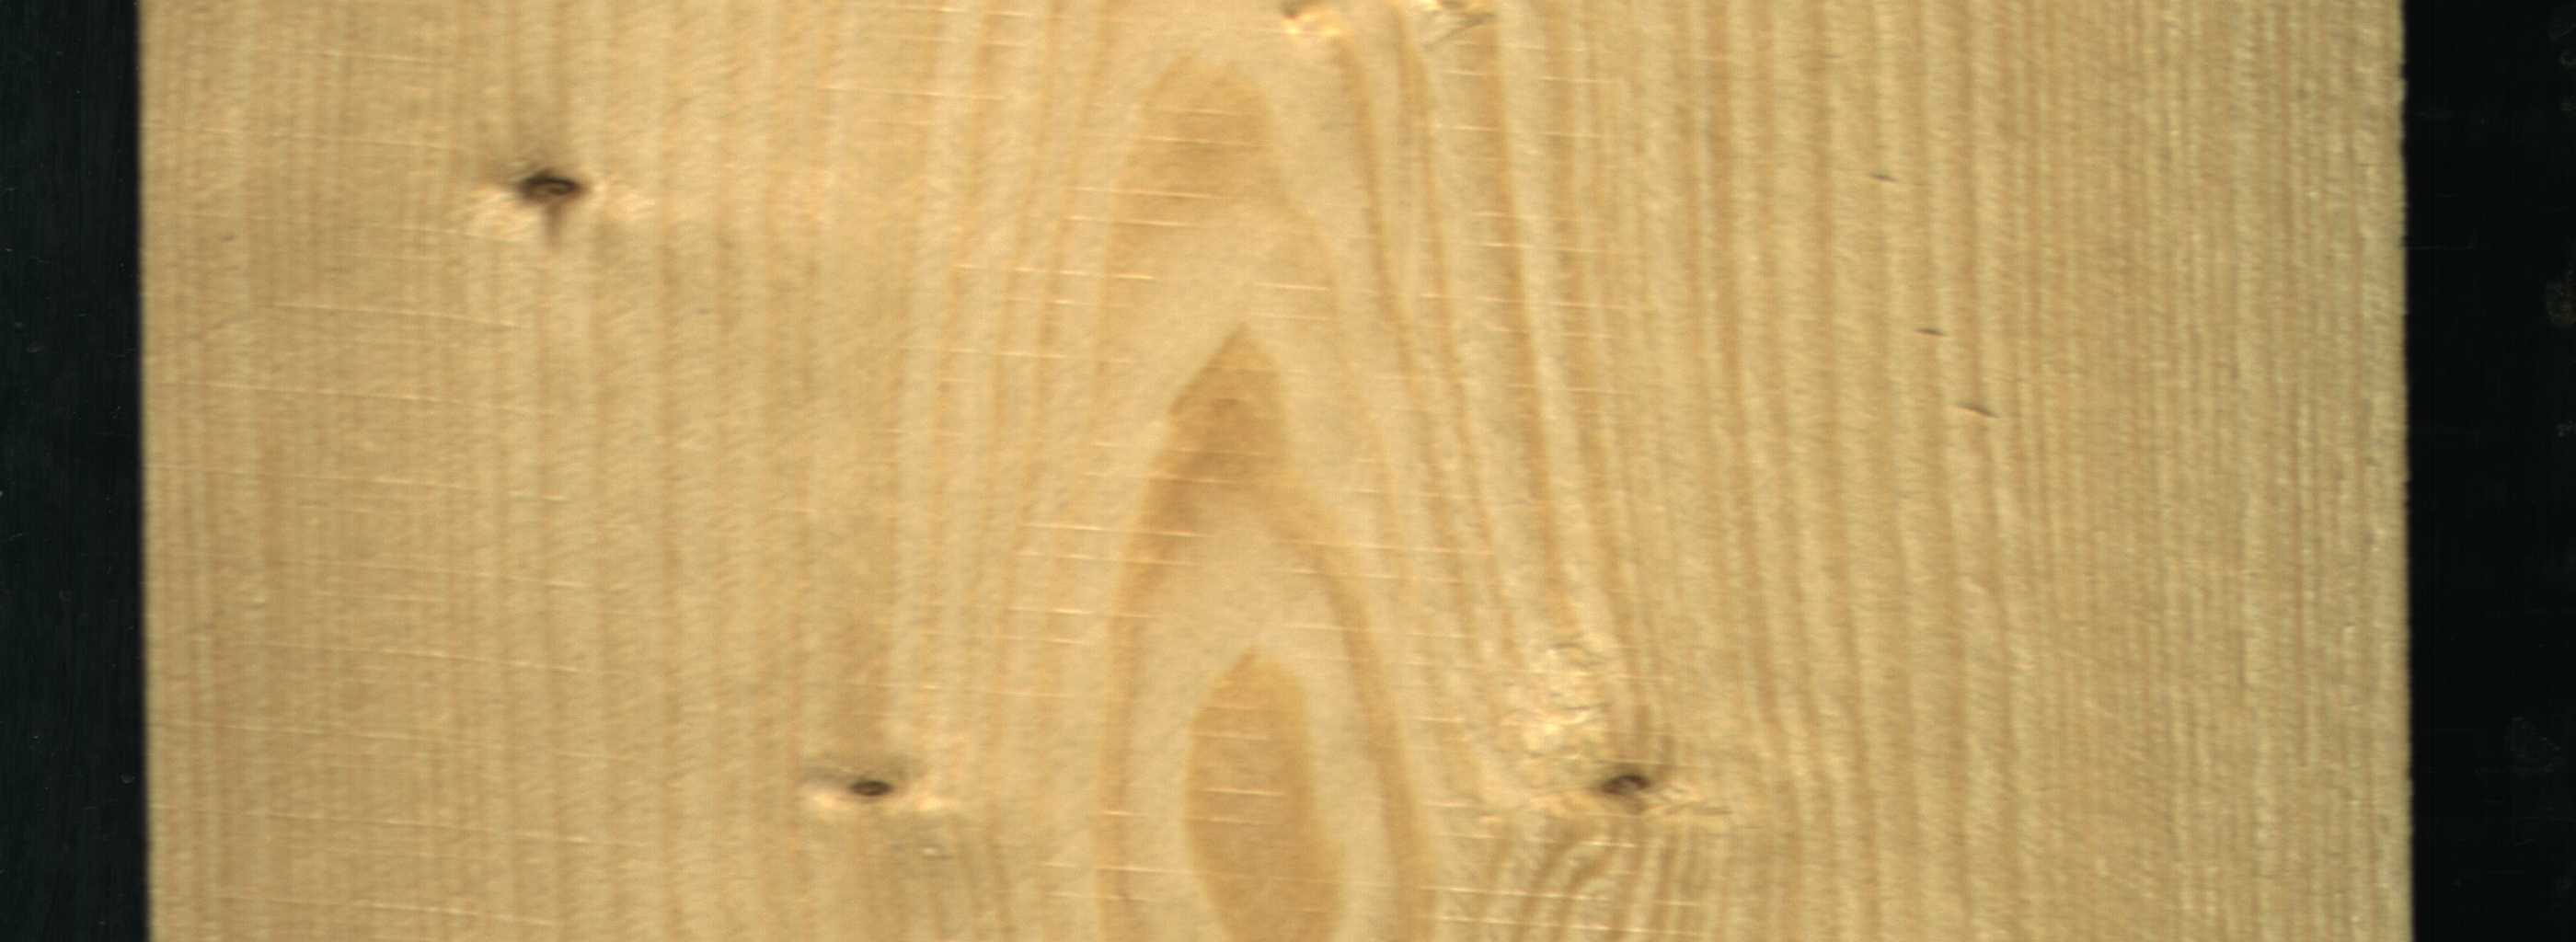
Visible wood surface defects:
Live_Knot
Live_Knot
Live_Knot